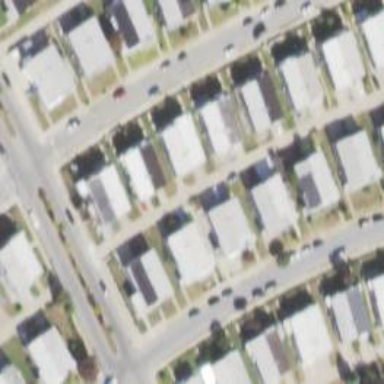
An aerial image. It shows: Alley classified as service road.